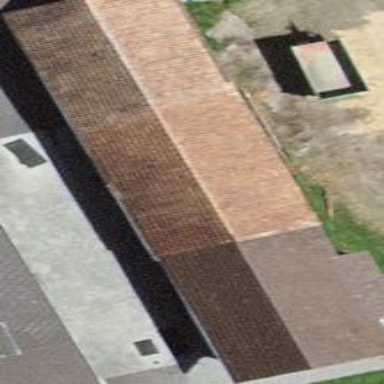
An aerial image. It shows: Barn.